Question: I've tested every natural iteration that I can imagine right now but still can not successfully open a file with a QFile object. I've also tested placing the file in the ./resources directory and in the directory with the source file.
I've cleaned my project in between each test and restarted Qt Creator as well. I've also deleted my *.pro.user project configuration file and tested with new versions of that.
'''
#include <QFile>
#include <QDebug>
...
//QFile input_file("./resources/testfile.txt");
//QFile input_file("qrc:/10_graph.txt");
//QFile input_file("testfile.txt");
QFile input_file(":/testfile.txt");
if (!input_file.exists()) {
qDebug() << "File does NOT exist";
exit(11);
}
'''

# Qt Creator >> About
Qt Creator 3.1.1 (opensource)
Based on Qt 5.2.1 (Clang 5.0 (Apple), 64 bit)
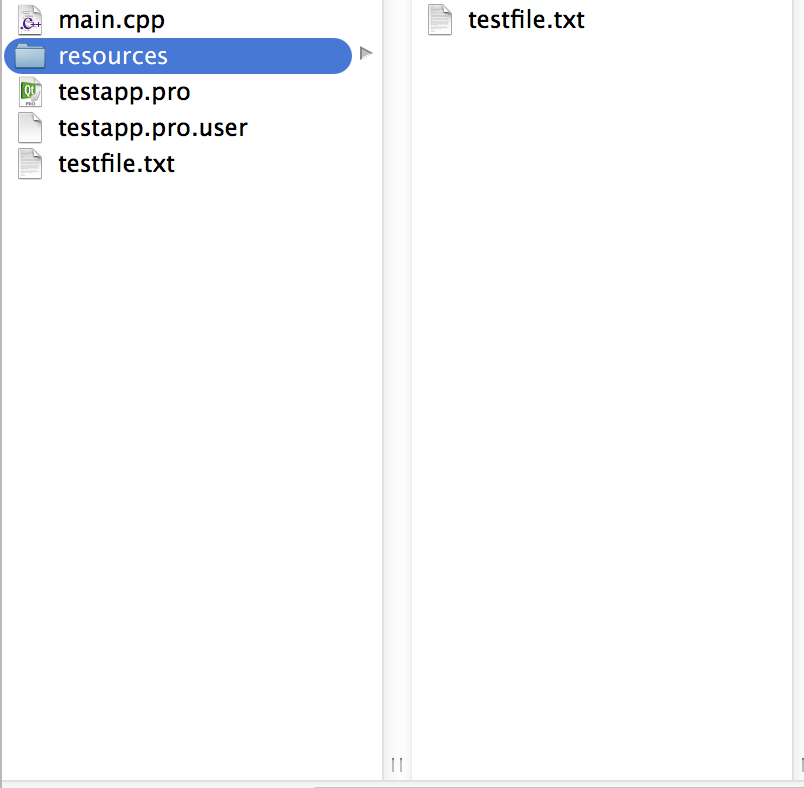
Answer: You should add a resource file to your project and add the 'testfile.txt' to the resources. After that you can access the file from resources by :
'''
QFile input_file(":/testfile.txt");
'''
If you add a prefix to the resources it can be accessed by :
'''
QFile file(":/somePrefix/new.txt");
'''
If you put the file in a folder alongside the source directory and add it to the resources, you can access it by :
'''
QFile file(":/folderName/new.txt");
'''